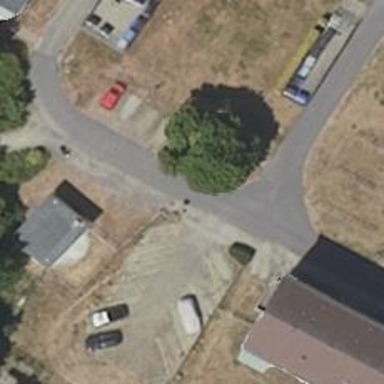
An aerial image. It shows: Parking aisle designated as service road.